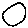
Label: circle